Question: I have a code that selects an option after you clicked an element:
You can see the code <URL>
'''
function setAsSelectedOption(referrerElement){
var clickToOptionMap = {
'click-object-1' : 'fireaway',
'click-object-2' : 'groundearth',
'click-object-3' : 'watermelon',
'click-object-4' : 'catchwind'
};
var optionId = clickToOptionMap[referrerElement.id];
var optionElement = document.getElementById(optionId);
optionElement.selected = true;
};
'''
I'd like to run a code after this code. That code needs to simulate a click on the top option in the list and then clicks back on the last selected option.
Anyone know of such a script?
'''
<!DOCTYPE html PUBLIC "-//W3C//DTD XHTML 1.0 Strict//EN" "http://www.w3.org/TR/xhtml1/DTD/xhtml1-strict.dtd">
<html xmlns="http://www.w3.org/1999/xhtml">
<head>
<meta http-equiv="Content-Type" content="text/html; charset=utf-8" />
<title>Simulate clicks on options</title>
</head>
<style type="text/css">
div
{
width:30px;
height:30px;
margin:4px;
cursor:pointer;
}
#click-object-1{background-color:#F00;}
#click-object-2{background-color:#0F0;}
#click-object-3{background-color:#00F;}
#click-object-4{background-color:#FF0;}
</style>
<body>
<form action="">
<fieldset>
<ul style="list-style:none;">
<li>
<select id="select_items_first" name="SelectItemsFirst">
<option value="choose">Please choose</option>
<option id="fireaway" value="xjakgd">Fire</option>
<option id="groundearth" value="yuygas">Earth</option>
</select>
</li>
<li>
<select id="select_items_second" name="SelectItemsSecond">
<option value="choosemore">Please choose</option>
<option id="watermelon" value="piowqe">Water</option>
<option id="catchwind" value="mnbvzi">Wind</option>
</select>
</li>
</ul>
</fieldset>
</form>
<div id="click-object-1" onclick="setAsSelectedOption(this)"></div>
<div id="click-object-2" onclick="setAsSelectedOption(this)"></div>
<br />
<div id="click-object-3" onclick="setAsSelectedOption(this)"></div>
<div id="click-object-4" onclick="setAsSelectedOption(this)"></div>
<script type="text/javascript">
function setAsSelectedOption(referrerElement){
var clickToOptionMap = {
'click-object-1' : 'fireaway',
'click-object-2' : 'groundearth',
'click-object-3' : 'watermelon',
'click-object-4' : 'catchwind'
};
var optionId = clickToOptionMap[referrerElement.id];
var optionElement = document.getElementById(optionId);
optionElement.selected = true;
};
</script>
</body>
</html>
'''
************************************ UPDATE 2011-09-14 ************************************
I made a gif to show what I'd like to accomplish:

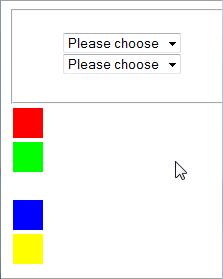
Answer: You just have to add the following line to click an element: 'document.getElementById("yourid").click();'
In your case, it would be
'''
document.getElementById("click-object-1").click();
document.getElementById("click-object-4").click();
'''
(see <URL>